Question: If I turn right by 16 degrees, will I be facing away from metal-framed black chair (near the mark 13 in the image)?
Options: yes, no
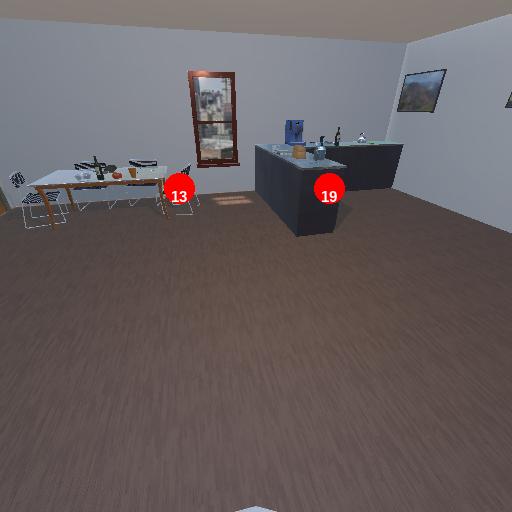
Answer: yes